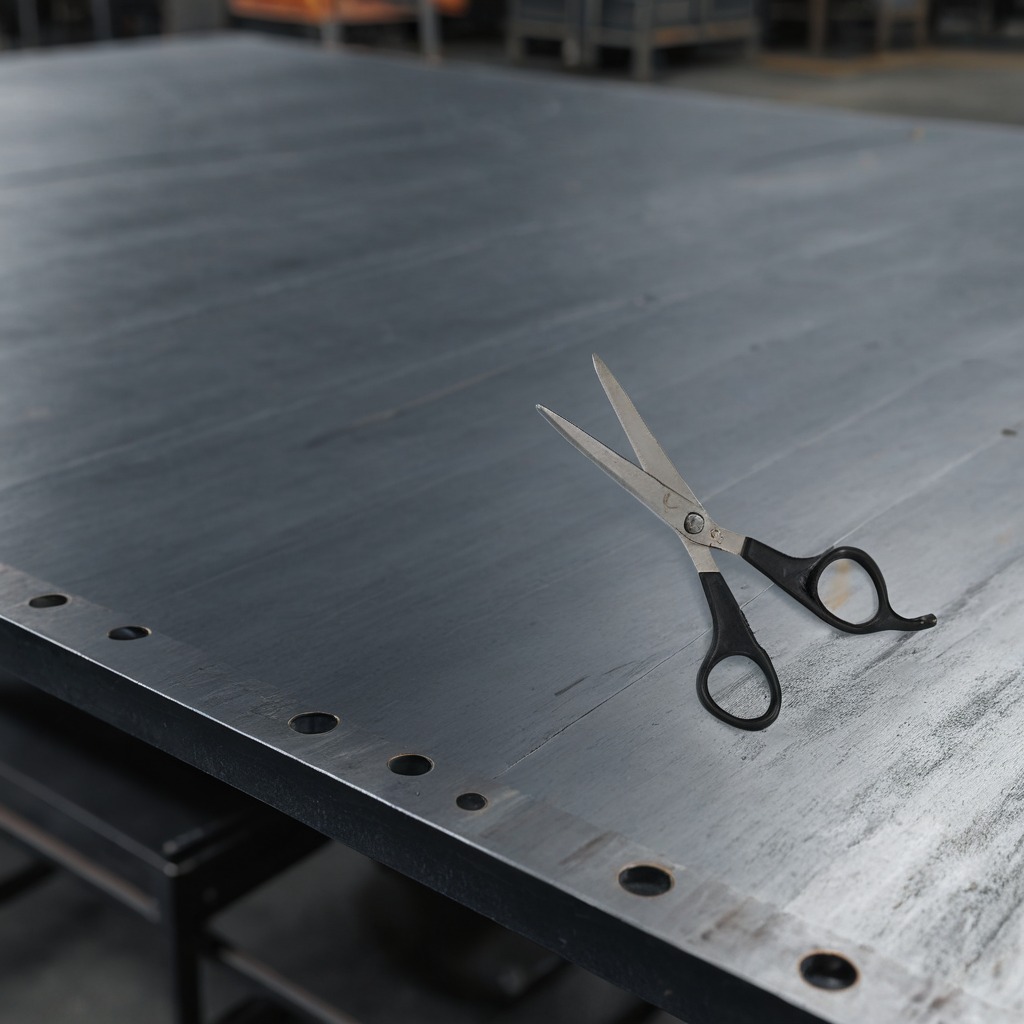
A scissor lying on the cold steel table in a mining workshop gritty textures